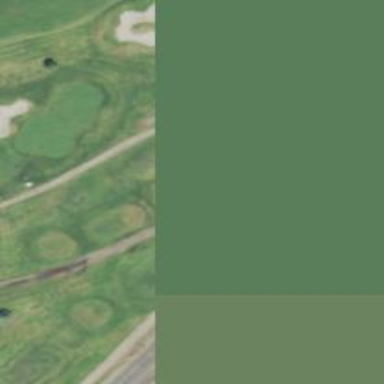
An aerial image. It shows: Service road designated as golf cart path.